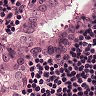
Metastatic tissue present: yes